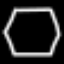
Label: octagon